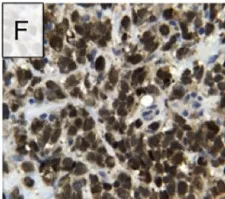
Microscopic findings and immunohistochemistry stains of initial lymph node FNA and subsequent needle-core biopsy. (F) Positive results for S100 staining, another biomarker for melanoma.
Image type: pathology (immunostaining)